Field crop: tomato
Growth stage: 1
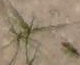
Species: cyperus